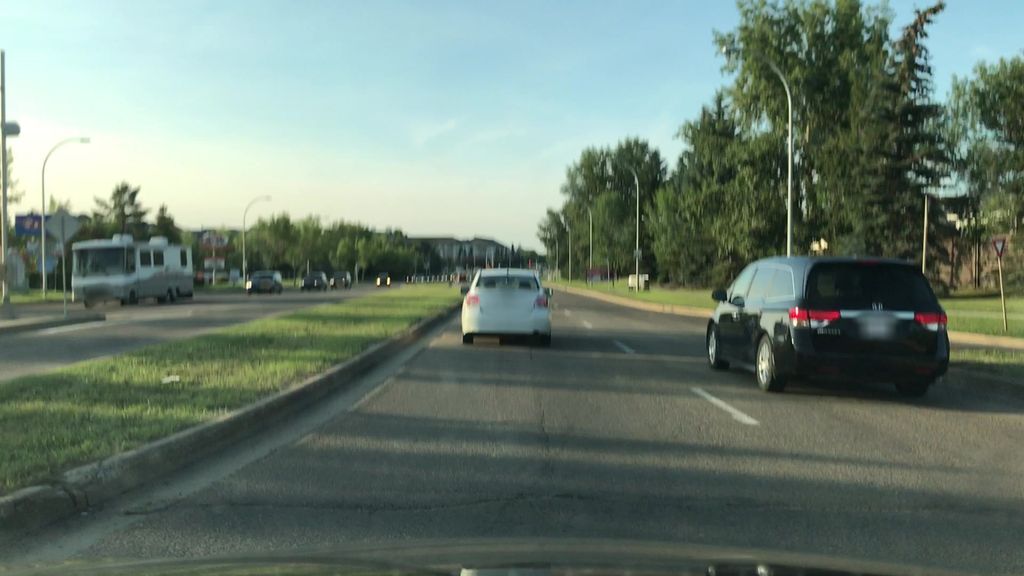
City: edmonton